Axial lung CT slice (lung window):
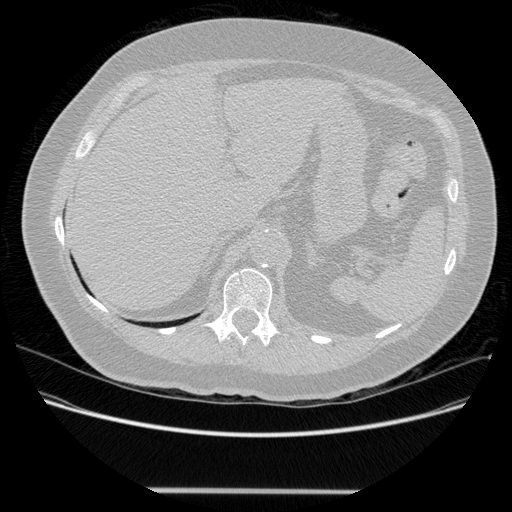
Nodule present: no